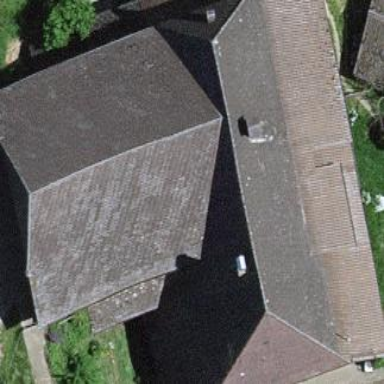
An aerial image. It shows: Farm building.